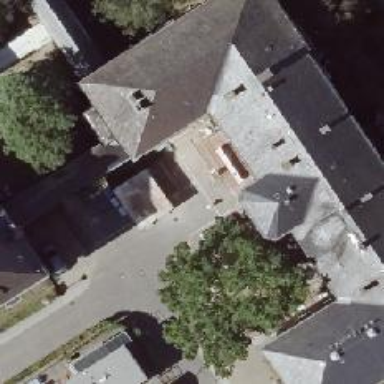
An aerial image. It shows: View of roof with edges.